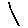
Label: line